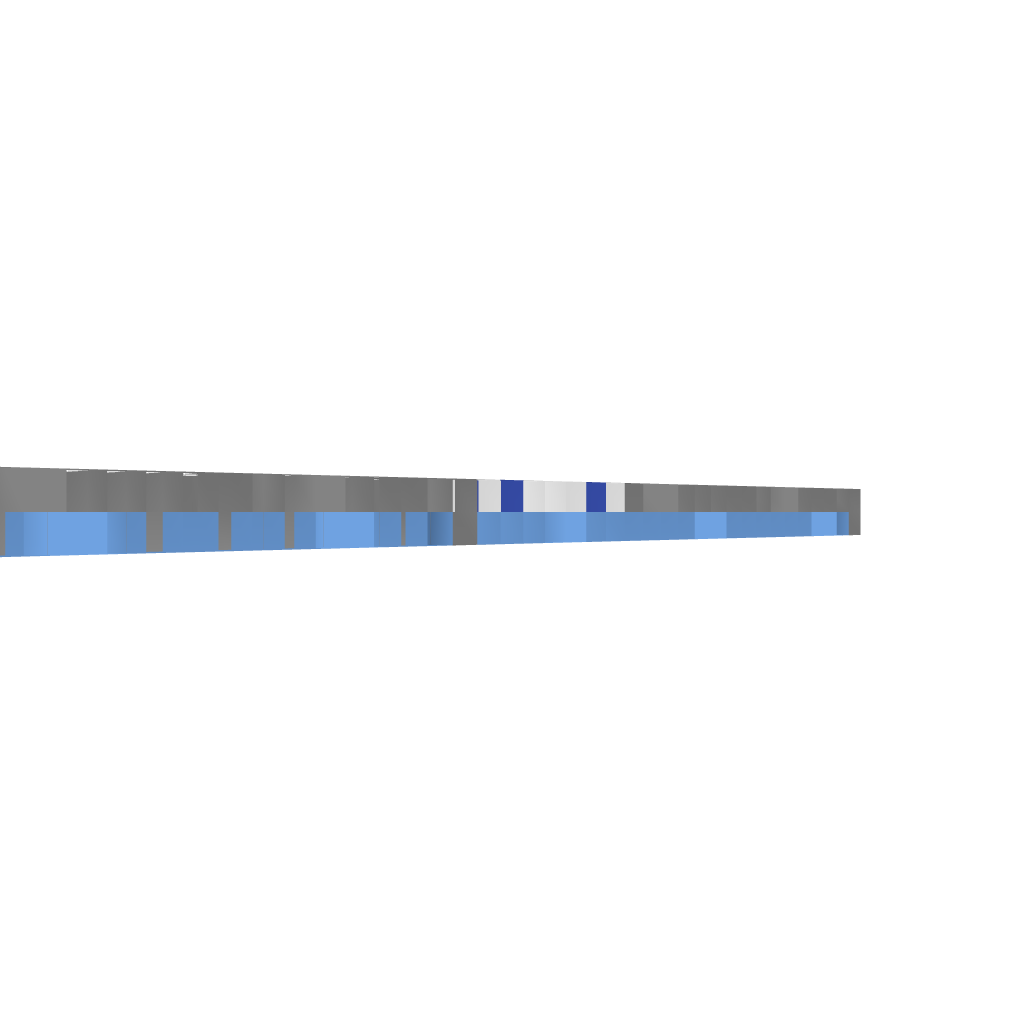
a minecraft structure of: Firework machine! bad low quality